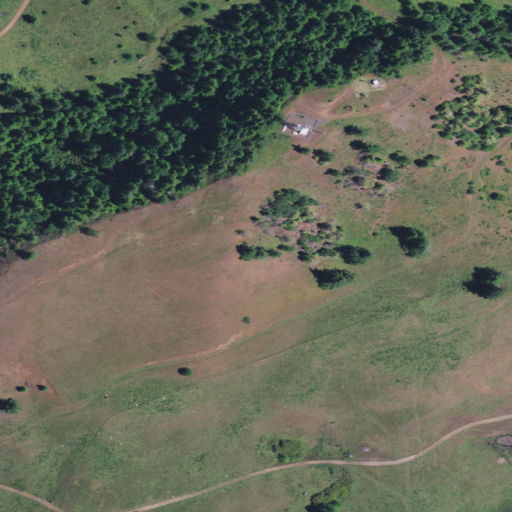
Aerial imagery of mountain in Oregon named Hood Mountain containing grassland, evergreen forest, shrub, open development, and low intensity development